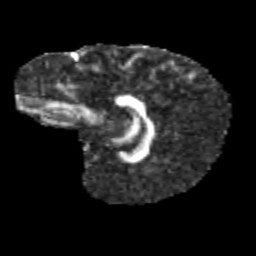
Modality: FA
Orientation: sagittal
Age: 11
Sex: male
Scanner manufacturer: siemens
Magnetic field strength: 3 T
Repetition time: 3.8 s
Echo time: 0.07 s